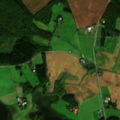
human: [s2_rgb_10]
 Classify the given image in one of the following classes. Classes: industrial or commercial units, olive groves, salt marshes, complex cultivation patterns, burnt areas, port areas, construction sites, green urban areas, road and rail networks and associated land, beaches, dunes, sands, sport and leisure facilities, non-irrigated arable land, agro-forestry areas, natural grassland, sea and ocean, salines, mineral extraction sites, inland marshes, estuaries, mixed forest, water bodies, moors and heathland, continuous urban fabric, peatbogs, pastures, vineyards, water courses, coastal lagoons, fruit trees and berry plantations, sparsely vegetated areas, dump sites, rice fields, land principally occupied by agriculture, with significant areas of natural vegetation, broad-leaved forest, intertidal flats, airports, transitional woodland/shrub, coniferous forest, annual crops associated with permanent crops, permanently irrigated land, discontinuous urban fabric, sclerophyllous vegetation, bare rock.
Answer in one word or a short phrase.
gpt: non-irrigated arable land, land principally occupied by agriculture, with significant areas of natural vegetation, broad-leaved forest, coniferous forest, mixed forest, water bodies